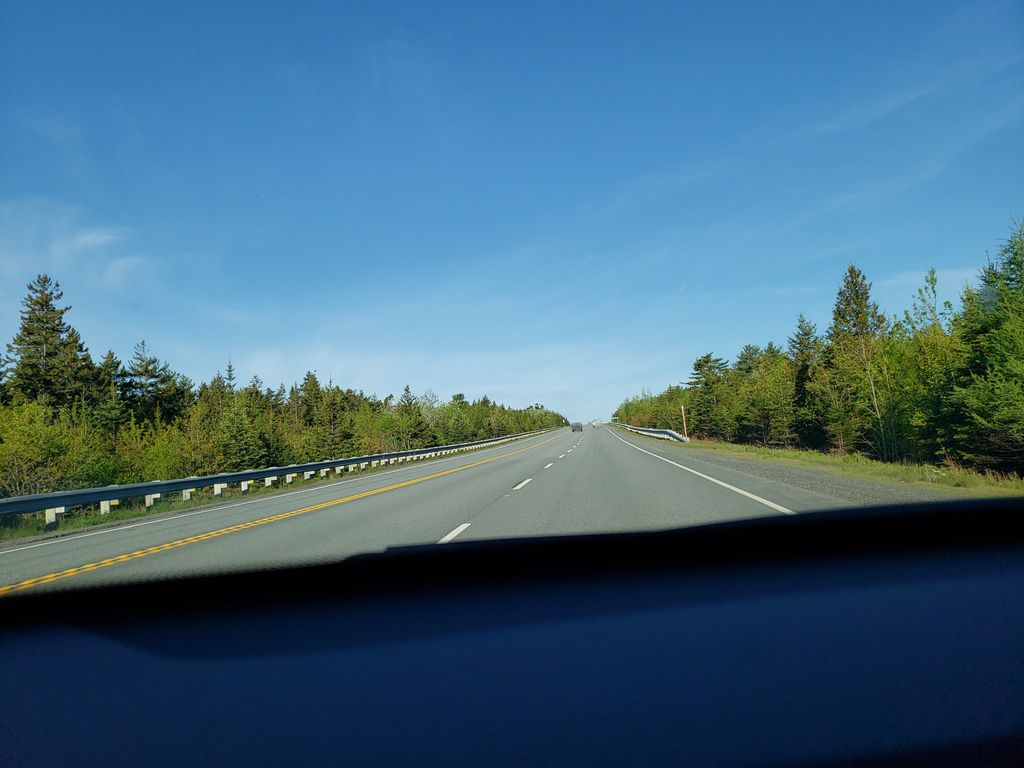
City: halifax